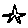
Label: star